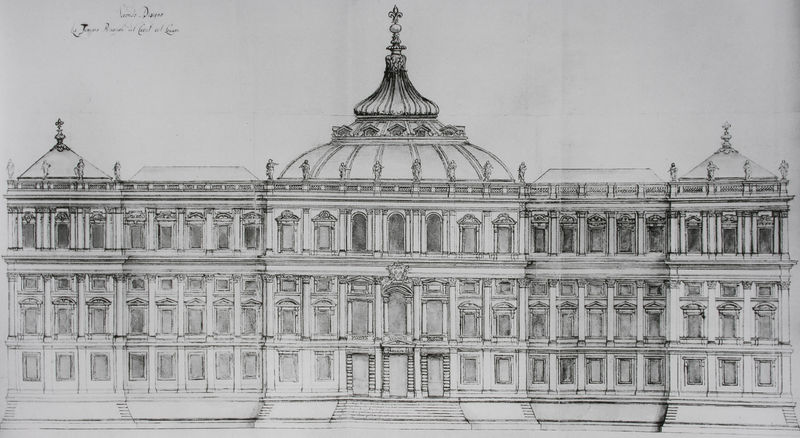
Titel: Entwurf für die Ostfassade des Louvre
Künstler: Pietro da Cortona
Standort: Paris
Institution: Musée du Louvre, Départment des Arts Graphiques
Schlagwörter: flügel, weiß, fenster, frankreich, grau, schmuck, schwarz, skizze, säulen, tür, zeichnung, blüte, dach, gebäude, haus, schloss, alt, architektur, barock, sockel, spitze, stein, signatur, spiegel, kirche, boden, figur, klassizismus, oper, front, renaissance, stock, turm, balkon, schiff, schiffe, schrift, papier, ansicht, bogen, fassade, türen, dächer, giebel, mauer, grafik, massiv, türe, pilaster, figuren, rundbogen, kuppel, treppe, treppen, dekoration, detail, symmetrie, verzierung, stuck, aufgang, geländer, stufe, stufen, tor, bögen, zwiebel, eingang, escalier, unterschrift, kreuz, kuppeln, zwiebeldach, palast, balustrade, dom, draufsicht, mauerwerk, symmetrisch, groß, stich, schwarzweiß, text, buchstaben, stöcke, beschriftung, bleistift, entwurf, lilie, rathaus, kathedrale, fries, dreiecksgiebel, gemäuer, portal, wappen, fensterreihen, sims, gesims, skulpturen, maison, pforte, risalit, statuen, residenz, walmdach, mezzanin, simse, house, frontansicht, freitreppe, historismus, vorderansicht, etagen, geschosse, plan, achsen, tempel, pavillon, prunk, ausriss, pavillion, stockwerke, peinture, bau, verzierungen, ludwig, klassisch, geschoss, ville, gibel, riss, grundriss, aufriss, etage, mittelrisalit, profanbau, versailles, bauplan, mittelbau, architekt, eckrisalit, risalite, pultdach, dreicksgiebel, superposition, säulenordnung, segmentgiebel, sockelzone, vorne, seitenschiffe, gliederung, neoklassizismus, seitenrisalit, pavillons, kuppelbau, palst, eckrisalite, gebäudeplan, dessin, neorenaissance, achsensymetrisch, schirft, durchfenstert, prachtvoll, akroterien, barockschloss, mehrstöckig, arcitektur, figurenschmuck, opera, barockfassade, schlossarchitektur, segmentbogengiebel, bauskulpturen, bankzone, garnier, ld, te, amtlich, text+, lilienblüte, parliment, council